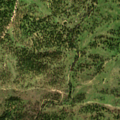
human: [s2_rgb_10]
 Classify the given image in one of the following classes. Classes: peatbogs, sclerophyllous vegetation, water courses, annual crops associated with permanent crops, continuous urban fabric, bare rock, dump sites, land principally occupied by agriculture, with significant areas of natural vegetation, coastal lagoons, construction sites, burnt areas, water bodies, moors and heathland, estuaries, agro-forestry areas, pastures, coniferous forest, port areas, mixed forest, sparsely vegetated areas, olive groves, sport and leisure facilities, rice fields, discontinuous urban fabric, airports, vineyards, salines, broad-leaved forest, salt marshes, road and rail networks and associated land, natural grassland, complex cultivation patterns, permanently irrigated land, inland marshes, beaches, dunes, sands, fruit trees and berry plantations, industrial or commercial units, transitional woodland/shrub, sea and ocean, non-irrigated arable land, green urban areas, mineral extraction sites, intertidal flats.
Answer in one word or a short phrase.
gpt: agro-forestry areas